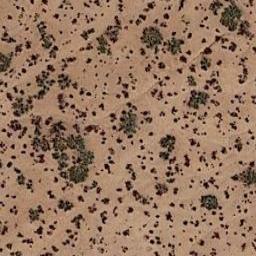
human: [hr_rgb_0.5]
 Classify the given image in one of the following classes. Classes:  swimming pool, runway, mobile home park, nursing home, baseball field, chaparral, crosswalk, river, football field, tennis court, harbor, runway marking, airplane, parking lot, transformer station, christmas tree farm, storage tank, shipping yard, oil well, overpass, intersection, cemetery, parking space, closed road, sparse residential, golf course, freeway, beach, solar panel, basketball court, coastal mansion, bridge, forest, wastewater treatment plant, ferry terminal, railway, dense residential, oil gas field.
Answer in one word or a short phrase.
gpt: chaparral